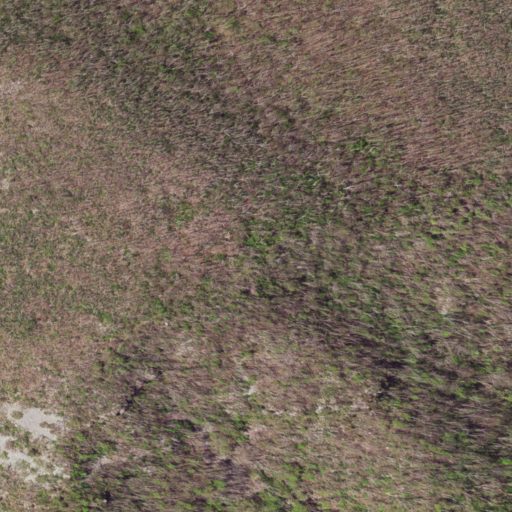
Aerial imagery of mountain in Virginia named Big Rocky Row containing deciduous forest and mixed forest